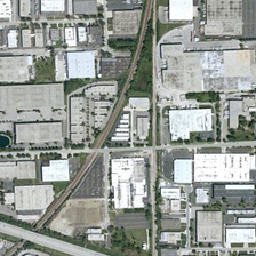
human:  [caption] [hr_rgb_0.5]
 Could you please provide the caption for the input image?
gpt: a curved railway passes through this neatly settled industrial area .

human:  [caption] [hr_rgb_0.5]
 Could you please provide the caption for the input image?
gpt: the arc road divids the industrial which contains grey and white blocks .

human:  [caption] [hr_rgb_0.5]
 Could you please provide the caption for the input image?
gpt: There is a railway and some roads in the factory.

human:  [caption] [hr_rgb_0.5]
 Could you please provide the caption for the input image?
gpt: There are railways and roads in the factory.

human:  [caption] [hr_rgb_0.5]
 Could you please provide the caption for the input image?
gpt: In the factories there is a railway and some roads.